Interaction volume radius: 5 \u00c5
Interaction volume height: 20 \u00c5
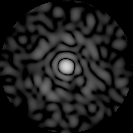
Disorder parameter: 0.8577